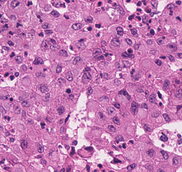
Tumor epithelial tissue: yes
Tumor-associated stroma tissue: no
Normal tissue: no